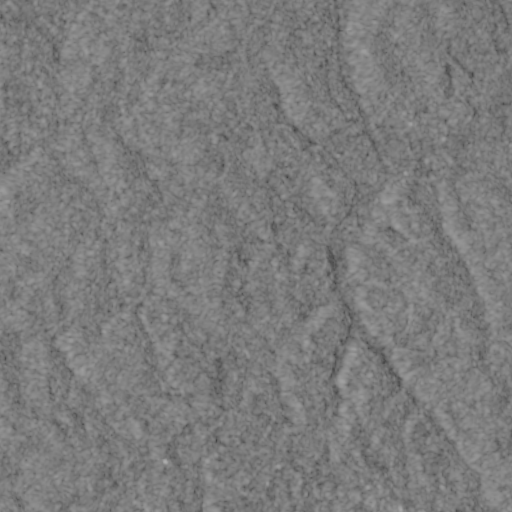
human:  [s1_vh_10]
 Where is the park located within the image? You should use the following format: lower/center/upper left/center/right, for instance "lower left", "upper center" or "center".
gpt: The park is located in the center of the image.
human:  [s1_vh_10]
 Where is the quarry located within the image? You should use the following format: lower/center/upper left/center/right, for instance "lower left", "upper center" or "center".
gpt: There is no quarry in the image.

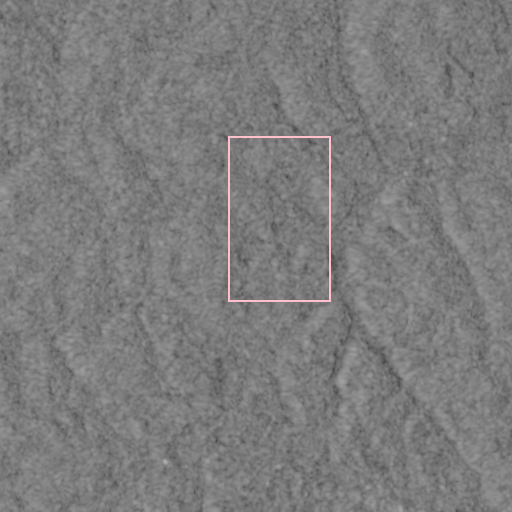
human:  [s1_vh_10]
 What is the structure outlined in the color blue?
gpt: There is no blue outline.
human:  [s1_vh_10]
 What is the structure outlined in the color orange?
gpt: There is no structure outlined in orange.